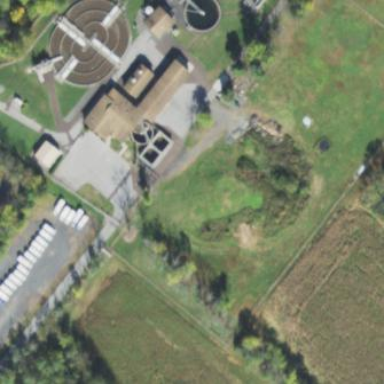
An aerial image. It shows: Wastewater plant protected by fence.